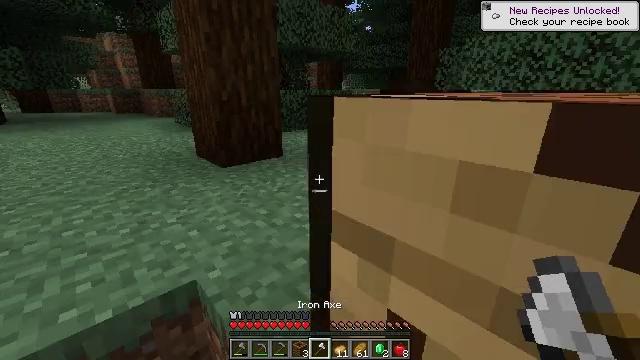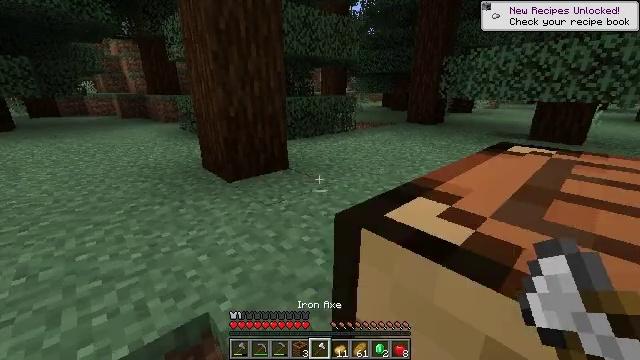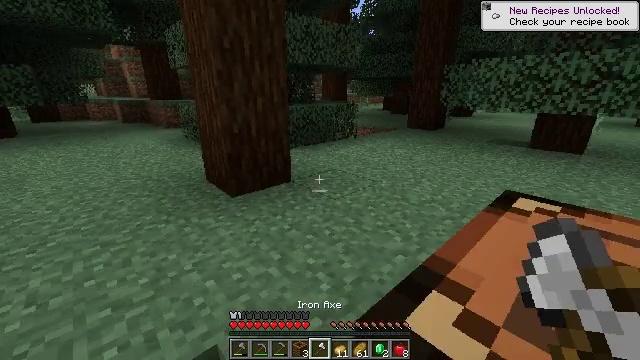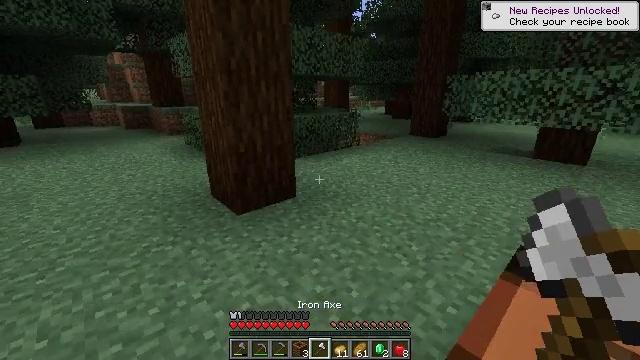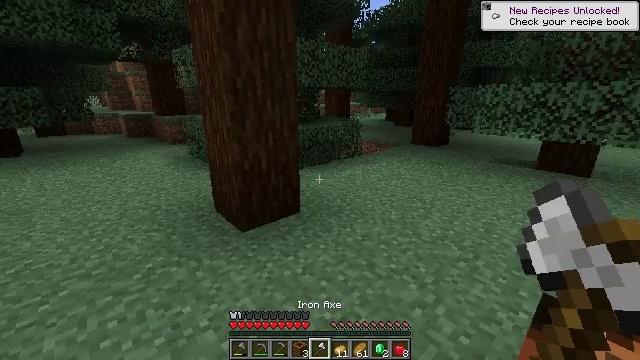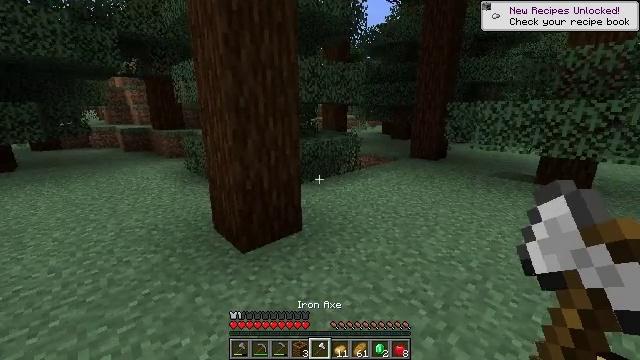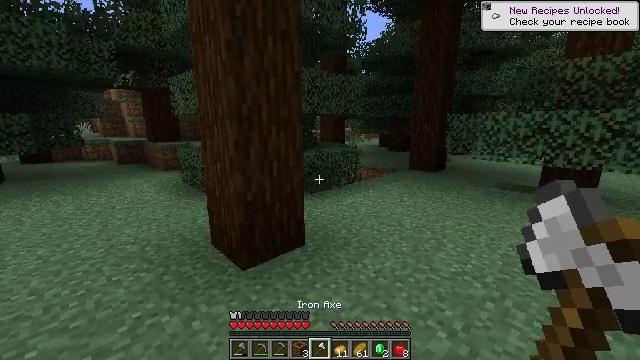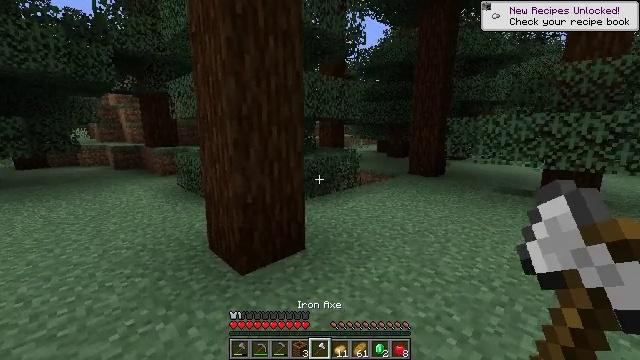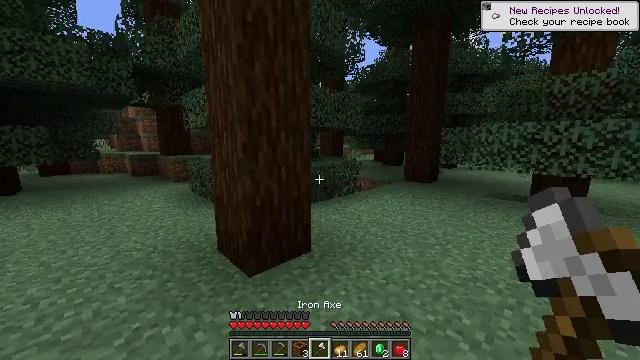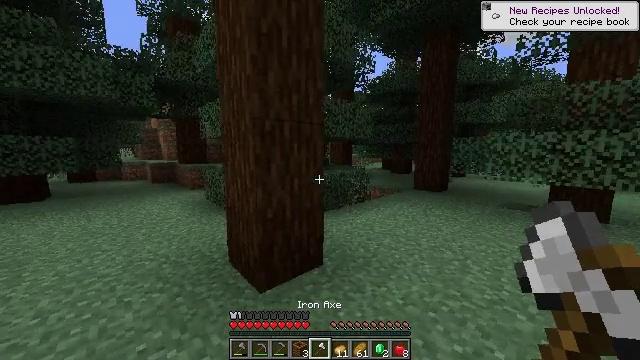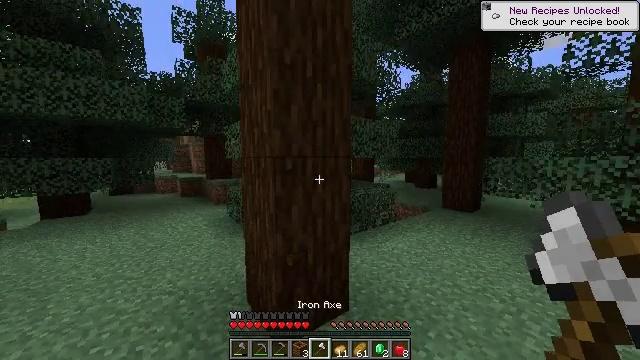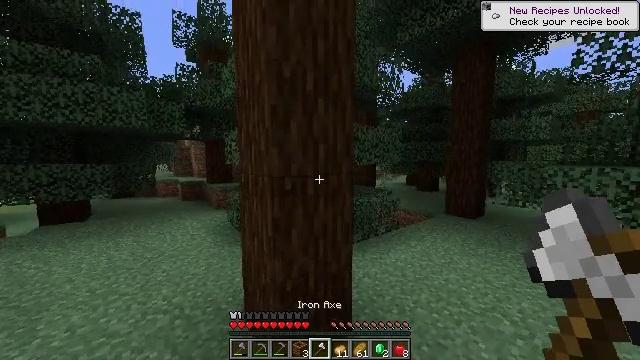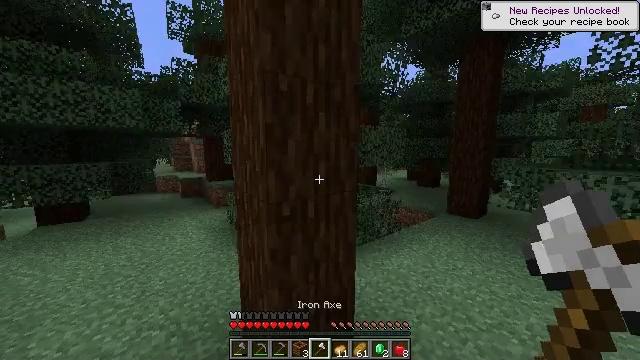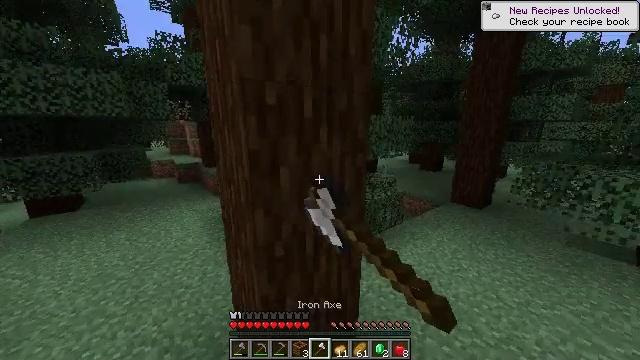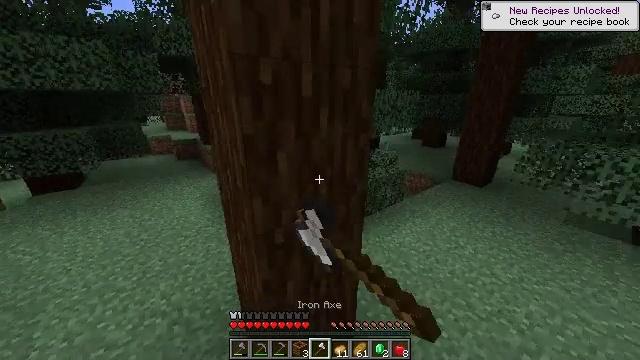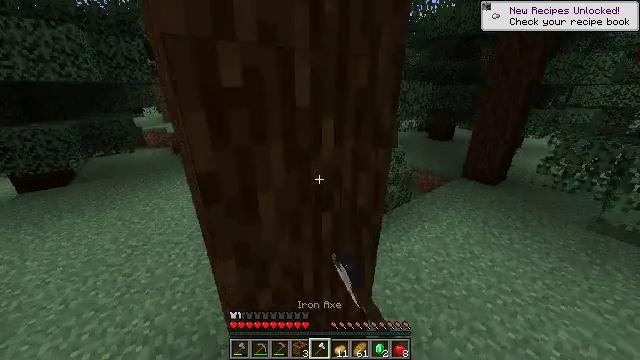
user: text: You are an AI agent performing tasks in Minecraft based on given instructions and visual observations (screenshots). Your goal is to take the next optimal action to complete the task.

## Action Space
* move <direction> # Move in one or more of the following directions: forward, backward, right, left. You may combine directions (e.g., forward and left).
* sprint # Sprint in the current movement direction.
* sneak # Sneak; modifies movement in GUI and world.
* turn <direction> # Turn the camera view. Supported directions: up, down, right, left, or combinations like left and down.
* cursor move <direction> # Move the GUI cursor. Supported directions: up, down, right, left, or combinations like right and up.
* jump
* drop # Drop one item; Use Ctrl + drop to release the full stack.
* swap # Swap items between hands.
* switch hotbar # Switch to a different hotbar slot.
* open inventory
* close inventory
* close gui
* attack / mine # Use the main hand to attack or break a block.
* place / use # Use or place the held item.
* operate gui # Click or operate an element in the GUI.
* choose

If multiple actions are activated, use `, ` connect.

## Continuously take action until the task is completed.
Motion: motion action
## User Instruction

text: Mine the spruce log from the forest.
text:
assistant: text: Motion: move forward, sprint, jump
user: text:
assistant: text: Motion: move forward, sprint, jump
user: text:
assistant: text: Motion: move forward, sprint, jump
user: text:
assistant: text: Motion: move forward, sprint, jump
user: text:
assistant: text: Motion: move forward, sprint, turn up, jump
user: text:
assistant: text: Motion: move forward, sprint, turn right and up, jump
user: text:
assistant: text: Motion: move forward, sprint, turn up, jump
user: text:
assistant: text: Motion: move forward, sprint, turn up, jump
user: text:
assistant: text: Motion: move forward, sprint, turn left and up, jump
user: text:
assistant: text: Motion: move forward, sprint, turn left and up, jump
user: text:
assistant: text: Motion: move forward, sprint, jump
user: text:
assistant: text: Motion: move forward, sprint, turn down, attack / mine
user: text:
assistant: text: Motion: move forward, turn down, attack / mine
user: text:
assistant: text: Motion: move forward, turn down, attack / mine
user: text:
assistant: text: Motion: move forward, turn down, attack / mine
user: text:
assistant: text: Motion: move forward, turn left and down, attack / mine
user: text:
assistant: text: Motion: turn left, attack / mine
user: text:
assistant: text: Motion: turn left and up, attack / mine
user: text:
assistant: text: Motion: attack / mine
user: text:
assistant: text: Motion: attack / mine
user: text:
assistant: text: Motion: attack / mine
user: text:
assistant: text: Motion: attack / mine
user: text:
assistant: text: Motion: turn left and up, attack / mine
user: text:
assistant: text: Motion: turn left, attack / mine
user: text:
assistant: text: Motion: turn left, attack / mine
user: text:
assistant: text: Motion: turn left and up, attack / mine
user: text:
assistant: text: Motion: turn up, attack / mine
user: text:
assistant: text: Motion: turn left and up, attack / mine
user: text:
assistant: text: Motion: turn left and up, attack / mine
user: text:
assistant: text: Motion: turn left and up, attack / mine